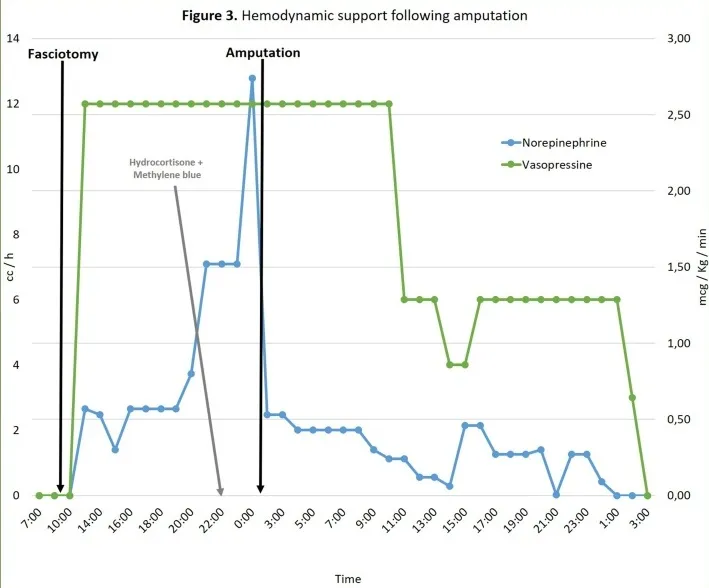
Hemodynamic support following amputation.
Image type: chart (chart)